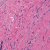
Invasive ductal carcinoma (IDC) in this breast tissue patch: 0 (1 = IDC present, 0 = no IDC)